Question: I'm having trouble configuring the bar colors for a Kendo UI column chart. Here's the code:
'''
<!DOCTYPE html>
<html xmlns="http://www.w3.org/1999/xhtml">
<head>
<title></title>
</head>
<body>
<div id="chart"></div>
<script src="js/thirdParty/jquery.js"></script>
<script src="js/thirdParty/kendo.all.min.js"></script>
<script>
$(function () {
var data,
dataSource;
data = [{
type: "C1",
amount: 100,
year: 2008,
color: "red"
}, {
type: "C2",
amount: 120,
year: 2008,
color: "blue"
}, {
type: "C2",
amount: 50,
year: 2009,
color: "blue"
}, {
type: "C1",
amount: 10,
year: 2010,
color: "red"
}, {
type: "C1",
amount: 120,
year: 2011,
color: "red"
}, {
type: "C2",
amount: 50,
year: 2011,
color: "blue"
}];
dataSource = new kendo.data.DataSource({
data: data,
group: {
field: "type"
},
sort: { field: "year" }
});
$("#chart").kendoChart({
dataSource: dataSource,
series: [{
type: "column",
field: "amount",
categoryField: "year",
name: "#= group.value #",
colorField: "color"
}],
})
});
</script>
</body>
</html>
'''
I'm trying to get "C1" to be and "C2" to be but the chart renders like in the following screen shot:

Any pointers in the right direction would be appreciated.
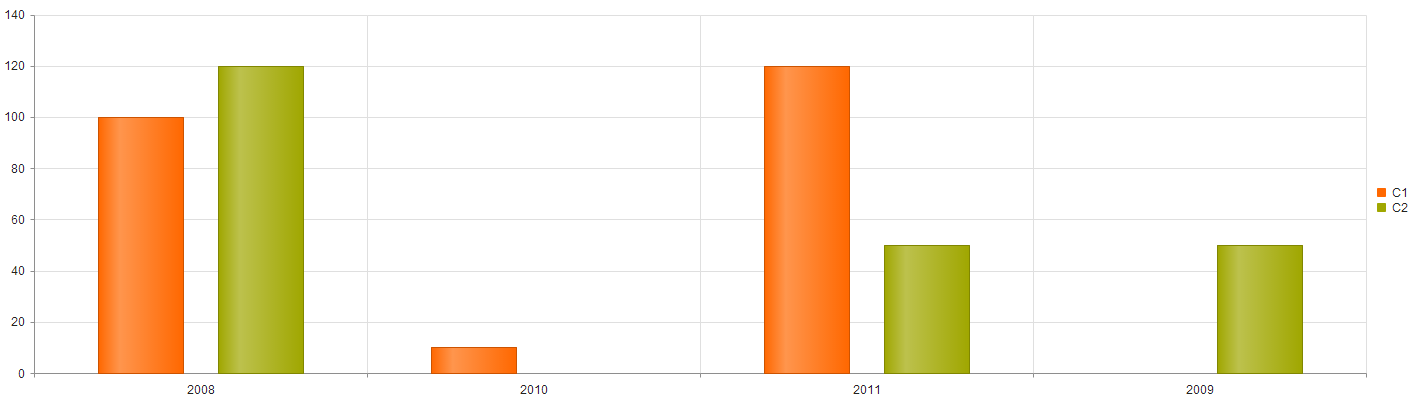
Answer: After looking into this further, I found that is for setting color to a single point in the series (not to the entire series). I found <URL> was what I was looking for:
<URL>
Here is my refactored example:
'''
<!DOCTYPE html>
<html xmlns="http://www.w3.org/1999/xhtml">
<head>
<title></title>
</head>
<body>
<div id="chart"></div>
<script src="js/thirdParty/jquery.js"></script>
<script src="js/thirdParty/kendo.all.min.js"></script>
<script>
$(function () {
var data,
dataSource;
data = [{
type: "C1",
amount: 100,
year: 2008
}, {
type: "C2",
amount: 120,
year: 2008
}, {
type: "C2",
amount: 50,
year: 2009
}, {
type: "C1",
amount: 10,
year: 2010
}, {
type: "C1",
amount: 120,
year: 2011
}, {
type: "C2",
amount: 50,
year: 2011
}];
dataSource = new kendo.data.DataSource({
data: data,
group: {
field: "type"
},
sort: { field: "year" }
});
$("#chart").kendoChart({
dataSource: dataSource,
seriesColors: ["red", "blue"],
series: [{
type: "column",
field: "amount",
categoryField: "year",
name: "#= group.value #"
}],
})
});
</script>
</body>
</html>
'''